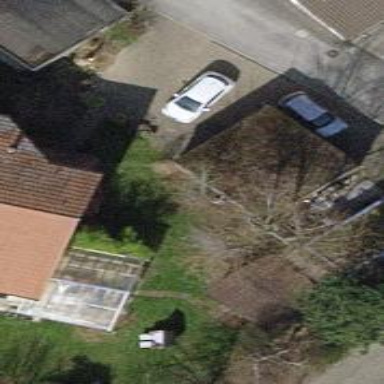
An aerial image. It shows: Group of garages.